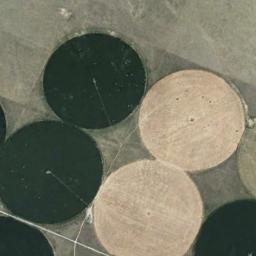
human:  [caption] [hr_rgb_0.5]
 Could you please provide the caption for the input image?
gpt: There are some bare circle farmland and green circle farmland .

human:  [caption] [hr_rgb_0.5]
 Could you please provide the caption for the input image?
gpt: Several dark green circular farmlands and several khaki circular farmlands are neatly arranged on the wasteland .

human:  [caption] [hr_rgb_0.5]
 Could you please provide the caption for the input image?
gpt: Four neatly arranged green and tan mixed circular fields .

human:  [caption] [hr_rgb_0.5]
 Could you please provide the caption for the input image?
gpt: There are many round blue fields .

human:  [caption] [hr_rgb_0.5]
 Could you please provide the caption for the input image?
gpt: There are several circular farmlands of the same size .